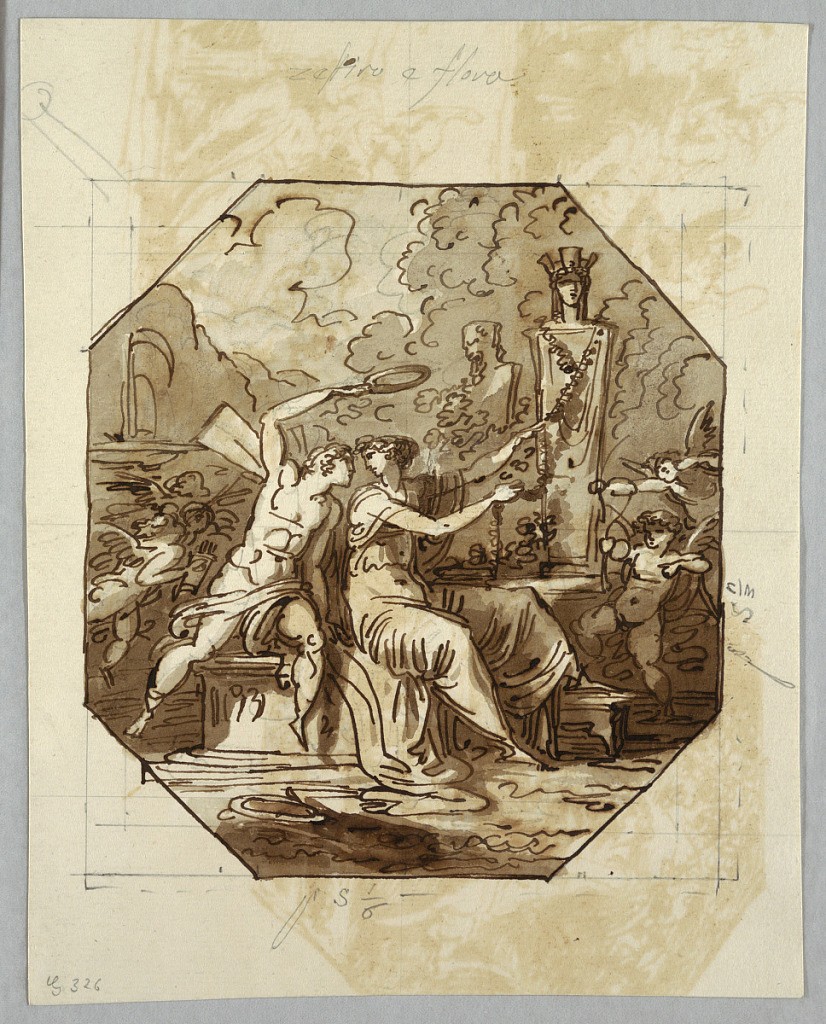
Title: Zephyr and Flora Sacrifice to Ceres
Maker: Felice Giani, Italian, 1758–1823
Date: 1795-1800
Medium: Pen and brown ink, brush and brown wash over traces of graphite on cream laid paper
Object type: Drawing
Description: In an octagon. Zephyr seated beside Flora upon a bench, holds a wreath over her head. She turns her head toward him, having been busy winding a garland around a herm of Cybele. Two cupids point their bows at her. Cupids shooting bows, one is holding a quiver. A satyr herm rises in the central middle plane.